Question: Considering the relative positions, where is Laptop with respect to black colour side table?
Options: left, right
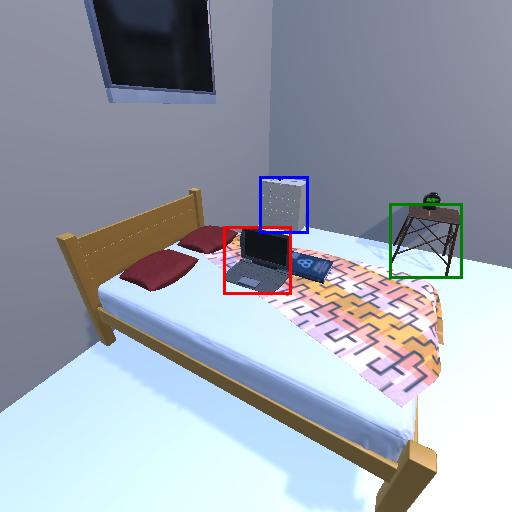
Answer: left